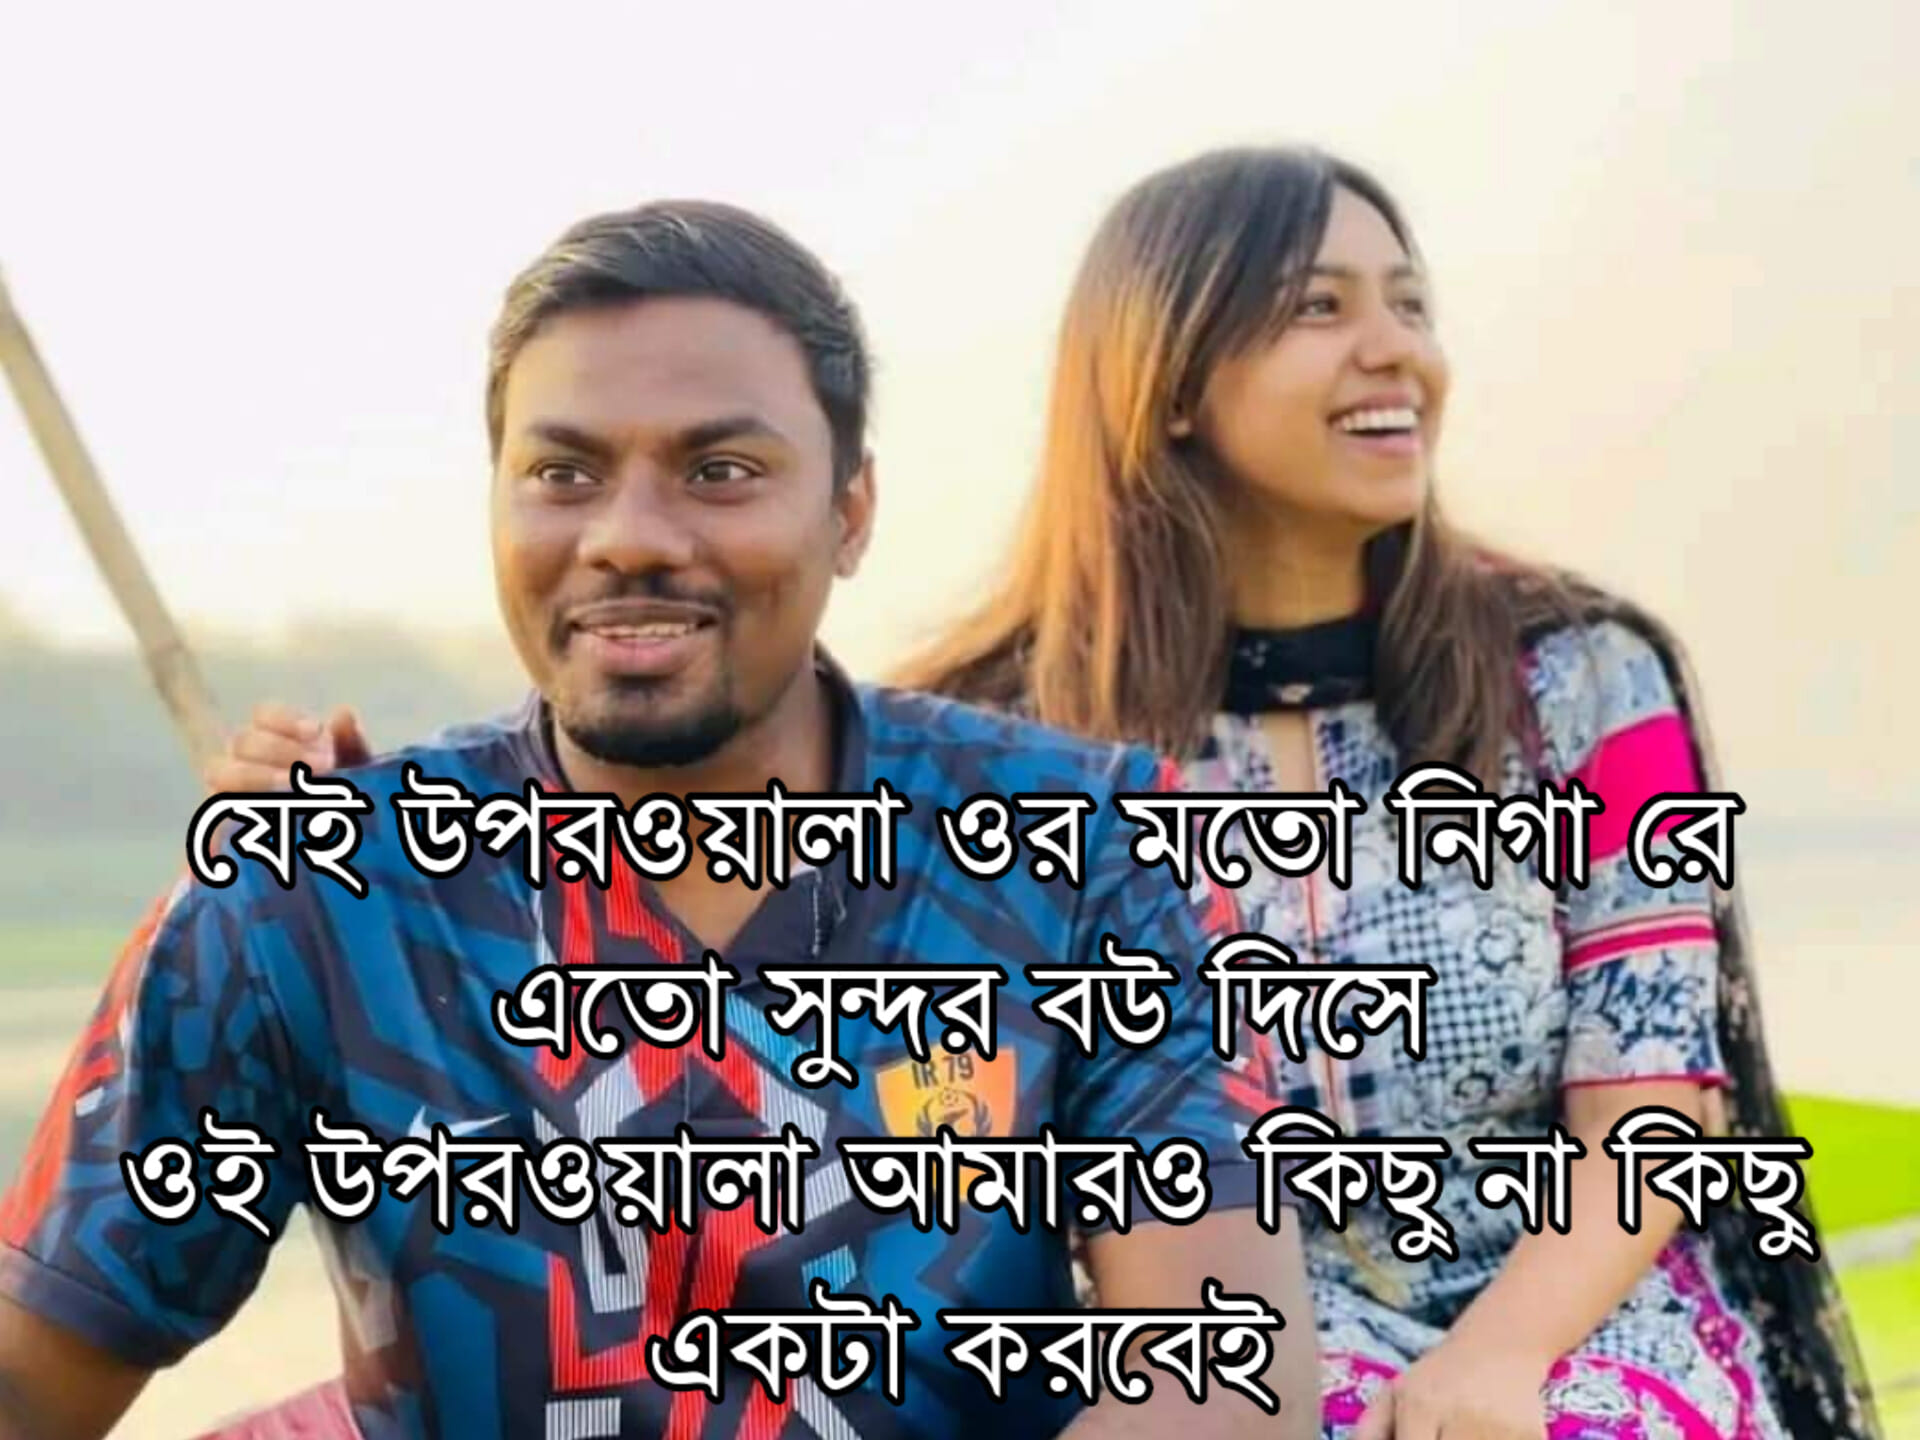
Text: যেই উপরওয়ালা ওর মতো নিগা রে এতো সুন্দর বউ দিসে ওই উপরওয়ালা আমারও কিছু না কিছু একটা করবেই
Label: Non Hate